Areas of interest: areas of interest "Temple"
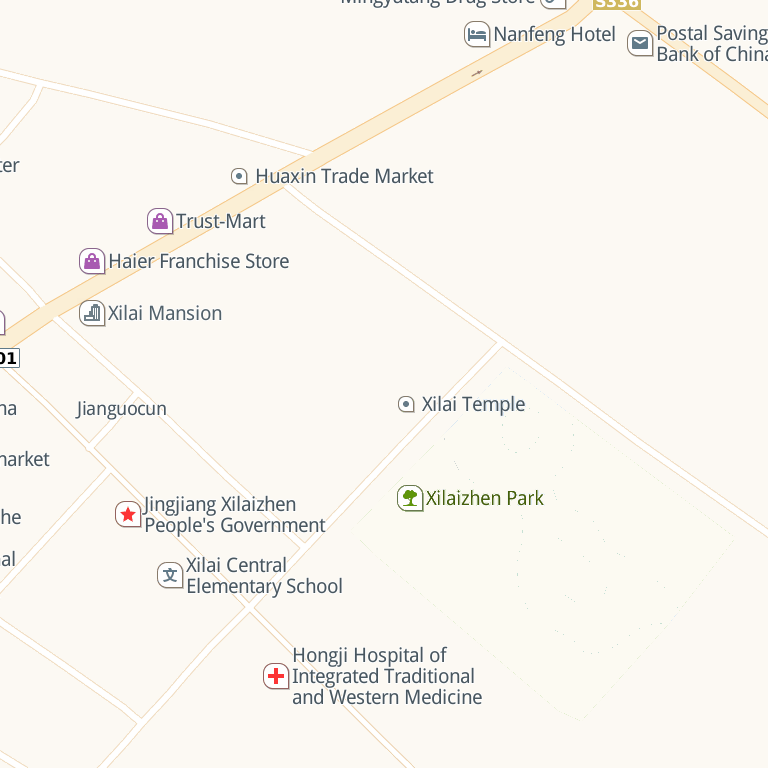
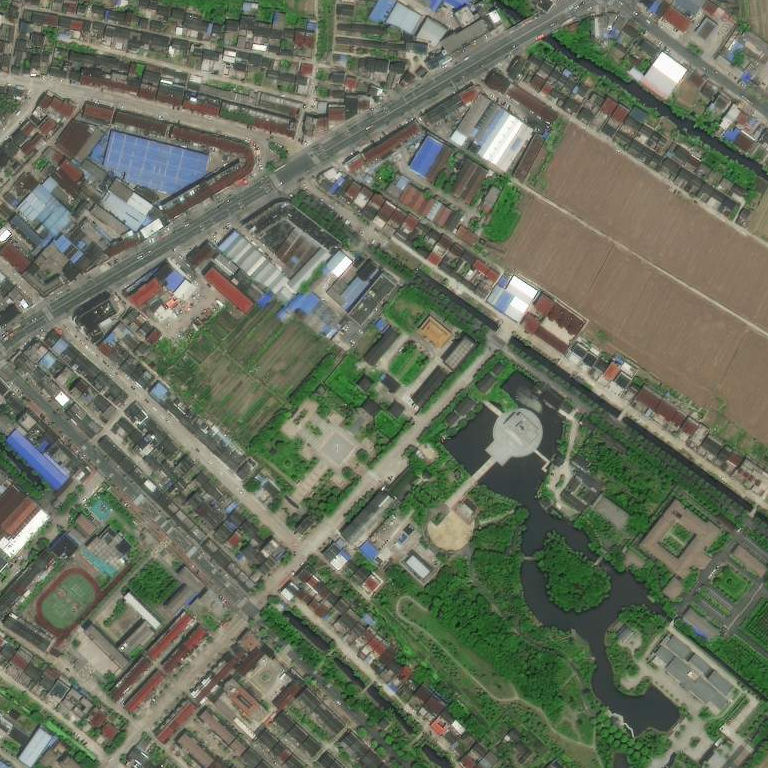